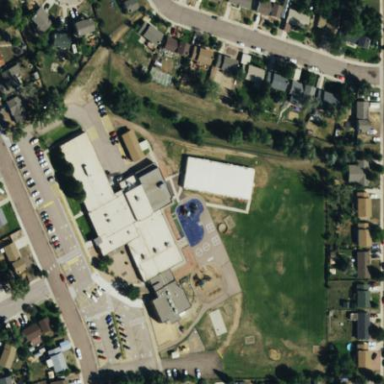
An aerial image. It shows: School.